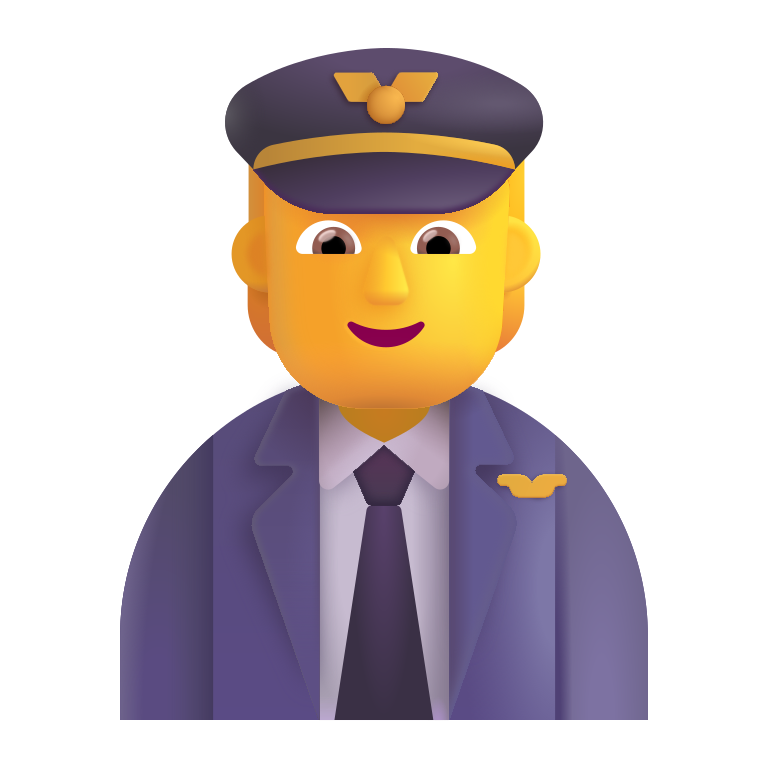
pilot color default